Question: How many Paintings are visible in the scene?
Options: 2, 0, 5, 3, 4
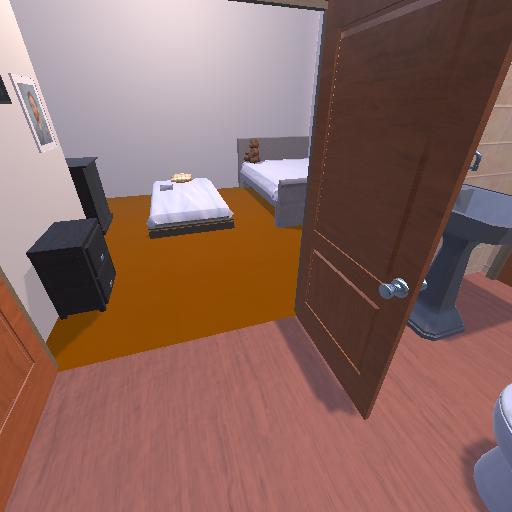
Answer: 2